Interaction volume radius: 5 \u00c5
Interaction volume height: 10 \u00c5
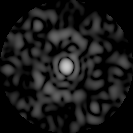
Disorder parameter: 0.8157